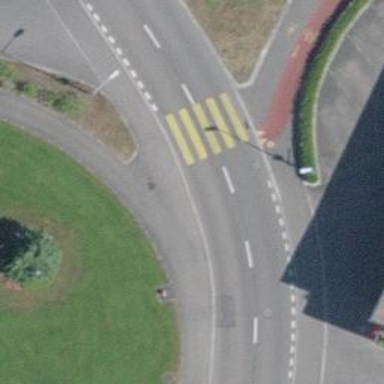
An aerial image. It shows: Kerb serving as barrier.